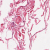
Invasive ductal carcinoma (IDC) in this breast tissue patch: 0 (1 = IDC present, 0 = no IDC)